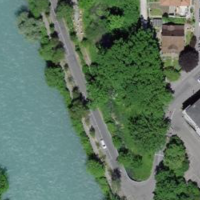
EUNIS habitat code: 55
Species observed at this site:
Corvus corone
Cyanistes caeruleus
Anas platyrhynchos
Sturnus vulgaris
Troglodytes troglodytes
Passer domesticus
Fringilla coelebs
Aegithalos caudatus
Columba palumbus
Turdus merula
Turdus pilaris
Prunus spinosa